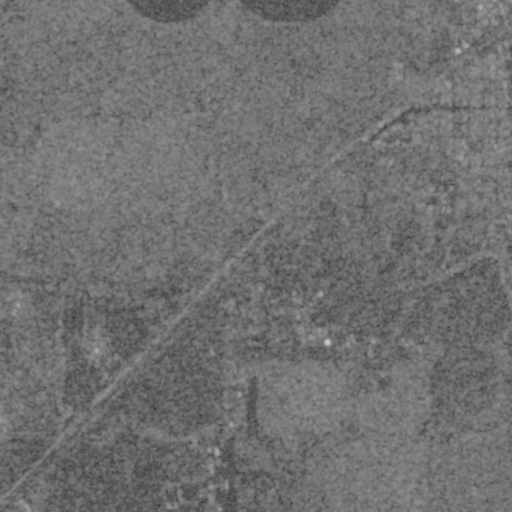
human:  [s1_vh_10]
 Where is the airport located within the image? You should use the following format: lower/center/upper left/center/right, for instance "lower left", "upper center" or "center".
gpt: The airport is located in the lower center of the image.
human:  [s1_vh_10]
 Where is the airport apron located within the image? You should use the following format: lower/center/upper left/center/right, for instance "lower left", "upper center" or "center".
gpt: The airport apron is located in the lower center of the image.
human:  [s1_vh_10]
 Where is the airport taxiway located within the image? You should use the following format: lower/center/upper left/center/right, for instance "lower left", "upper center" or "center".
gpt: The airport taxiway is located in the lower center of the image.
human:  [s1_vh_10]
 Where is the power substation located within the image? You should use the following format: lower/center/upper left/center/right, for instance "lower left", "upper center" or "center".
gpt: The power substation is located in the upper right of the image.
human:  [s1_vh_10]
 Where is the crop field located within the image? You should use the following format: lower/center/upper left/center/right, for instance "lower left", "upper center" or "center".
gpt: There is no crop field in the image.

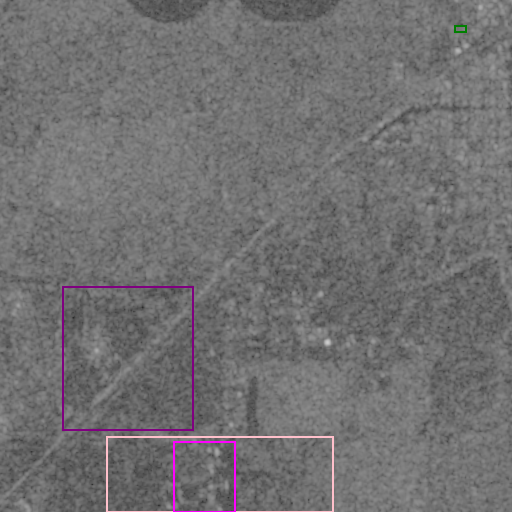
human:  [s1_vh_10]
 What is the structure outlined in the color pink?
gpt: The structure outlined in pink is an airport.
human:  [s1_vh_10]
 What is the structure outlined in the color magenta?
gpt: The structure outlined in magenta is an airport apron.
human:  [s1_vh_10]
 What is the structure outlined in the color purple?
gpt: The structure outlined in purple is a park.
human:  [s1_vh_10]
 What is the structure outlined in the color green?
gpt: The structure outlined in green is a power substation.
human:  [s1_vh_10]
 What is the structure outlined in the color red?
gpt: There is no red outline.